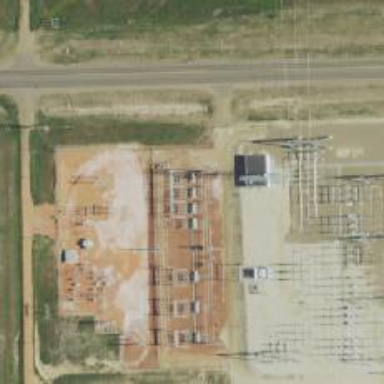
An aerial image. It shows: Switch for power supply.